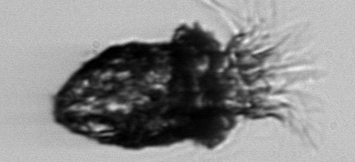
Label: Stenosemella_pacifica